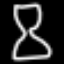
Label: hourglass